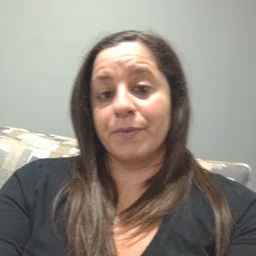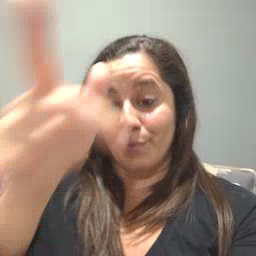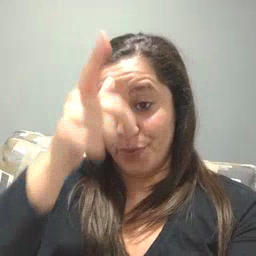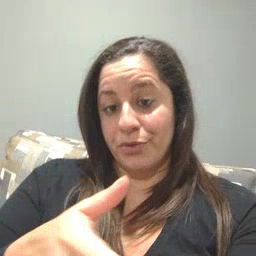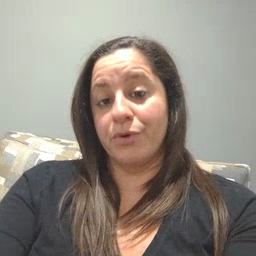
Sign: brother